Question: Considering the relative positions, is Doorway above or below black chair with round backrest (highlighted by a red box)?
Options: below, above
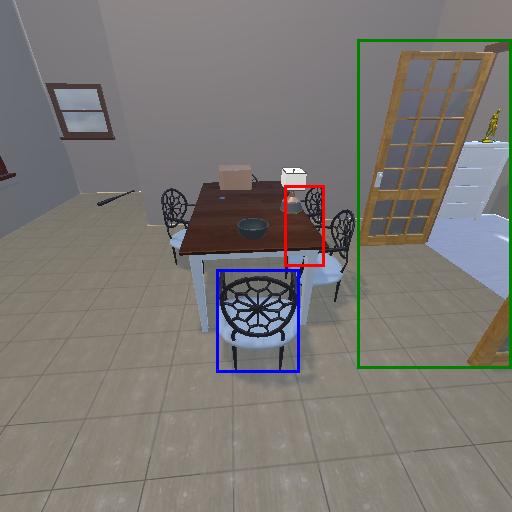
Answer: below